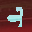
Label: 2